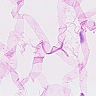
Metastatic tissue present: no